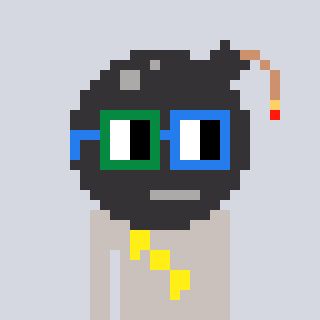
a pixel art character with square green and blue glasses, a bomb-shaped head and a foggrey-colored body on a cool background